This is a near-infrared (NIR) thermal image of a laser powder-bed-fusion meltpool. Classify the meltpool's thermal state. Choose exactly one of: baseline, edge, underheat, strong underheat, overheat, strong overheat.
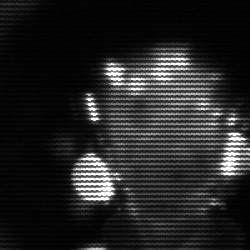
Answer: baseline